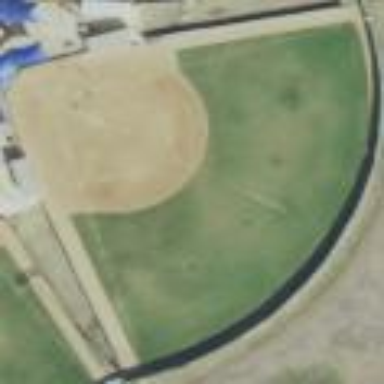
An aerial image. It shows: Softball pitch used for baseball games.